Question: Edit: I've added this as an issue on ANTLR's github: <URL>.
I'm parsing the following code using ANTLR version 4.3 and C.g4 taken from <URL>:
'''
void bad()
{
foo(a);
}
'''
The grammar interprets the 'foo(a)' as 'declaration', but it should be a 'postfixExpression'. I've pasted the wrong parse tree here.
It can be interpreted correctly by changing the order of 'declaration' and 'statement' in the 'blockItem' rule. Does doing that break something else?

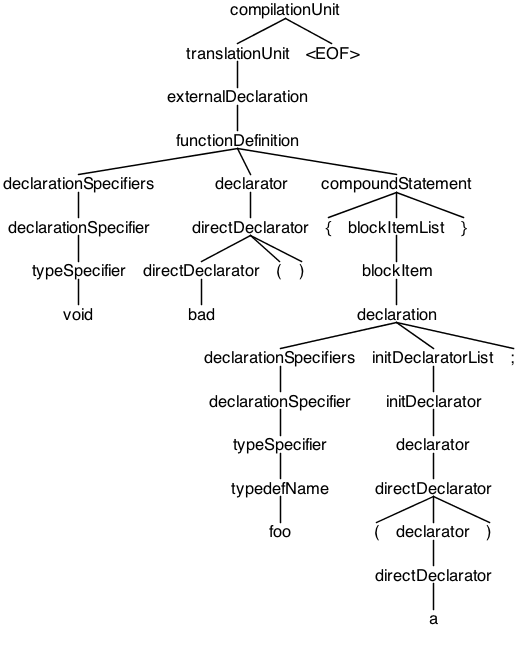
Answer: foo(a); is a valid declaration, foo a;, as well as expression. The C11 spec shows:
'blockItem : declaration | statement ;'
Which ANTLR interprets as resolving any ambiguities to the declaration. W/o symbol table information, this cannot be resolved. :(